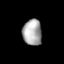
Tissue: lung
Cell type: Epithelial cells
Senescence score: 0.22
Nuclear area (px): 481
Mean DAPI intensity: 171.295